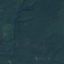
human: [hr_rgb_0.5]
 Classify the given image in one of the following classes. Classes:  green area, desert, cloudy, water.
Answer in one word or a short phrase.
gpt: green area